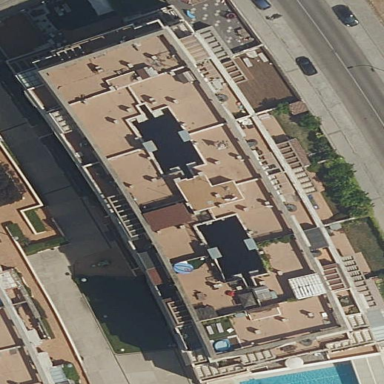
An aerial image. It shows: Image showing building with apartments.